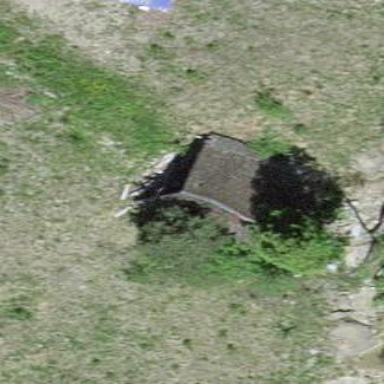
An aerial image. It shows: Shed building.